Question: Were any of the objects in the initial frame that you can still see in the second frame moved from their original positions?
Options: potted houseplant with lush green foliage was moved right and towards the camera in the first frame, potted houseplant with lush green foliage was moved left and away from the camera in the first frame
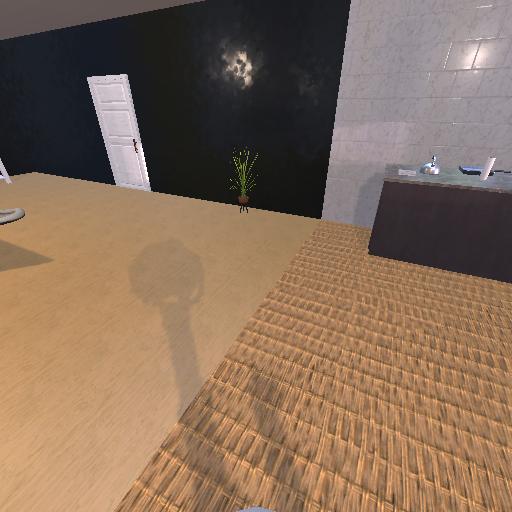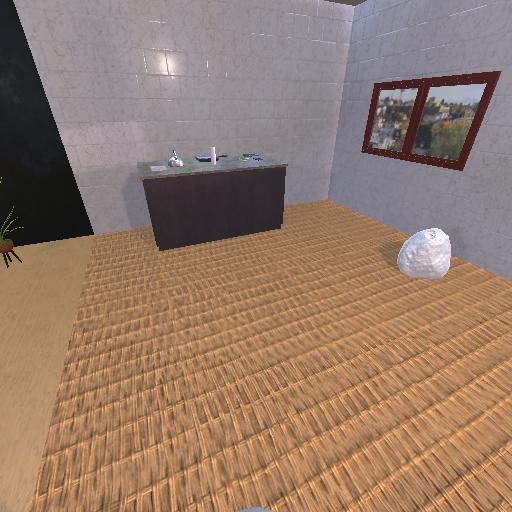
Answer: potted houseplant with lush green foliage was moved right and towards the camera in the first frame